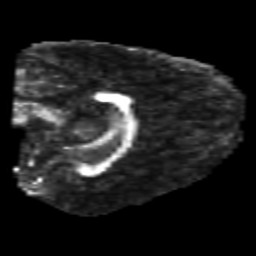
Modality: FA
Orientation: sagittal
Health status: healthy
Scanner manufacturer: philips
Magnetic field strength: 3 T
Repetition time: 6.964 s
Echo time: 0.092 s